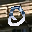
Label: 0